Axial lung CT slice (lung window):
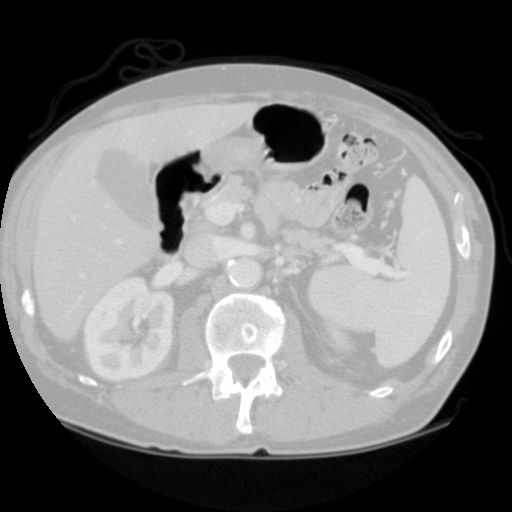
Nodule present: no